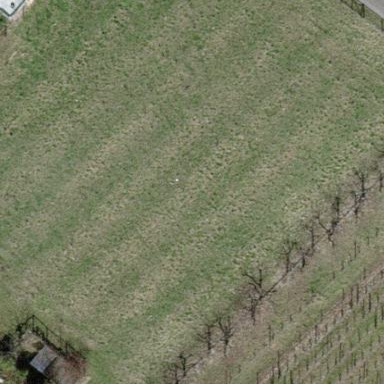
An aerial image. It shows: Orchard.